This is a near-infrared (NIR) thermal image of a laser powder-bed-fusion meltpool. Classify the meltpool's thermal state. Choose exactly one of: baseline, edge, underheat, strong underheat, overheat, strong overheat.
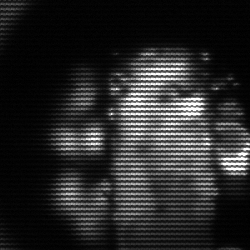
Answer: strong underheat